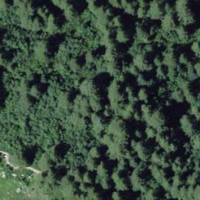
EUNIS habitat code: 43
Species observed at this site:
Sorbus aucuparia